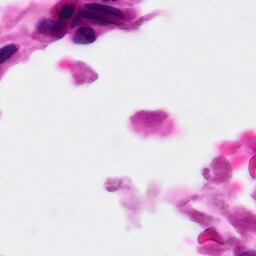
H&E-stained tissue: Pancreatic